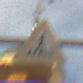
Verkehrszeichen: FussgaengerueberwegLinks
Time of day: MorningAfternoon
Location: Outdoor (Urban)
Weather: PartlyCloudy
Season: NotSpecified
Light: Natural